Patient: sex F, age 57
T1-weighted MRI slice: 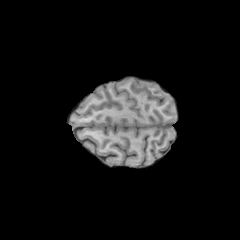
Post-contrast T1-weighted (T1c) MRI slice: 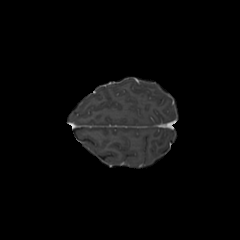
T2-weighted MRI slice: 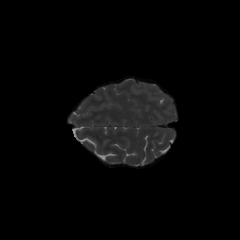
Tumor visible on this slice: no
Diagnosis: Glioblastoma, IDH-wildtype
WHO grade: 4